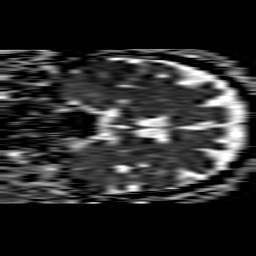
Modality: ADC
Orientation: coronal
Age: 74
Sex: male
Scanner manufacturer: philips
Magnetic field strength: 1.5 T
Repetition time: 3.837 s
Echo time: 0.09719 s